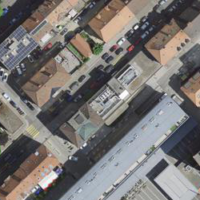
EUNIS habitat code: 54
Species observed at this site:
Sorbus aucuparia